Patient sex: M
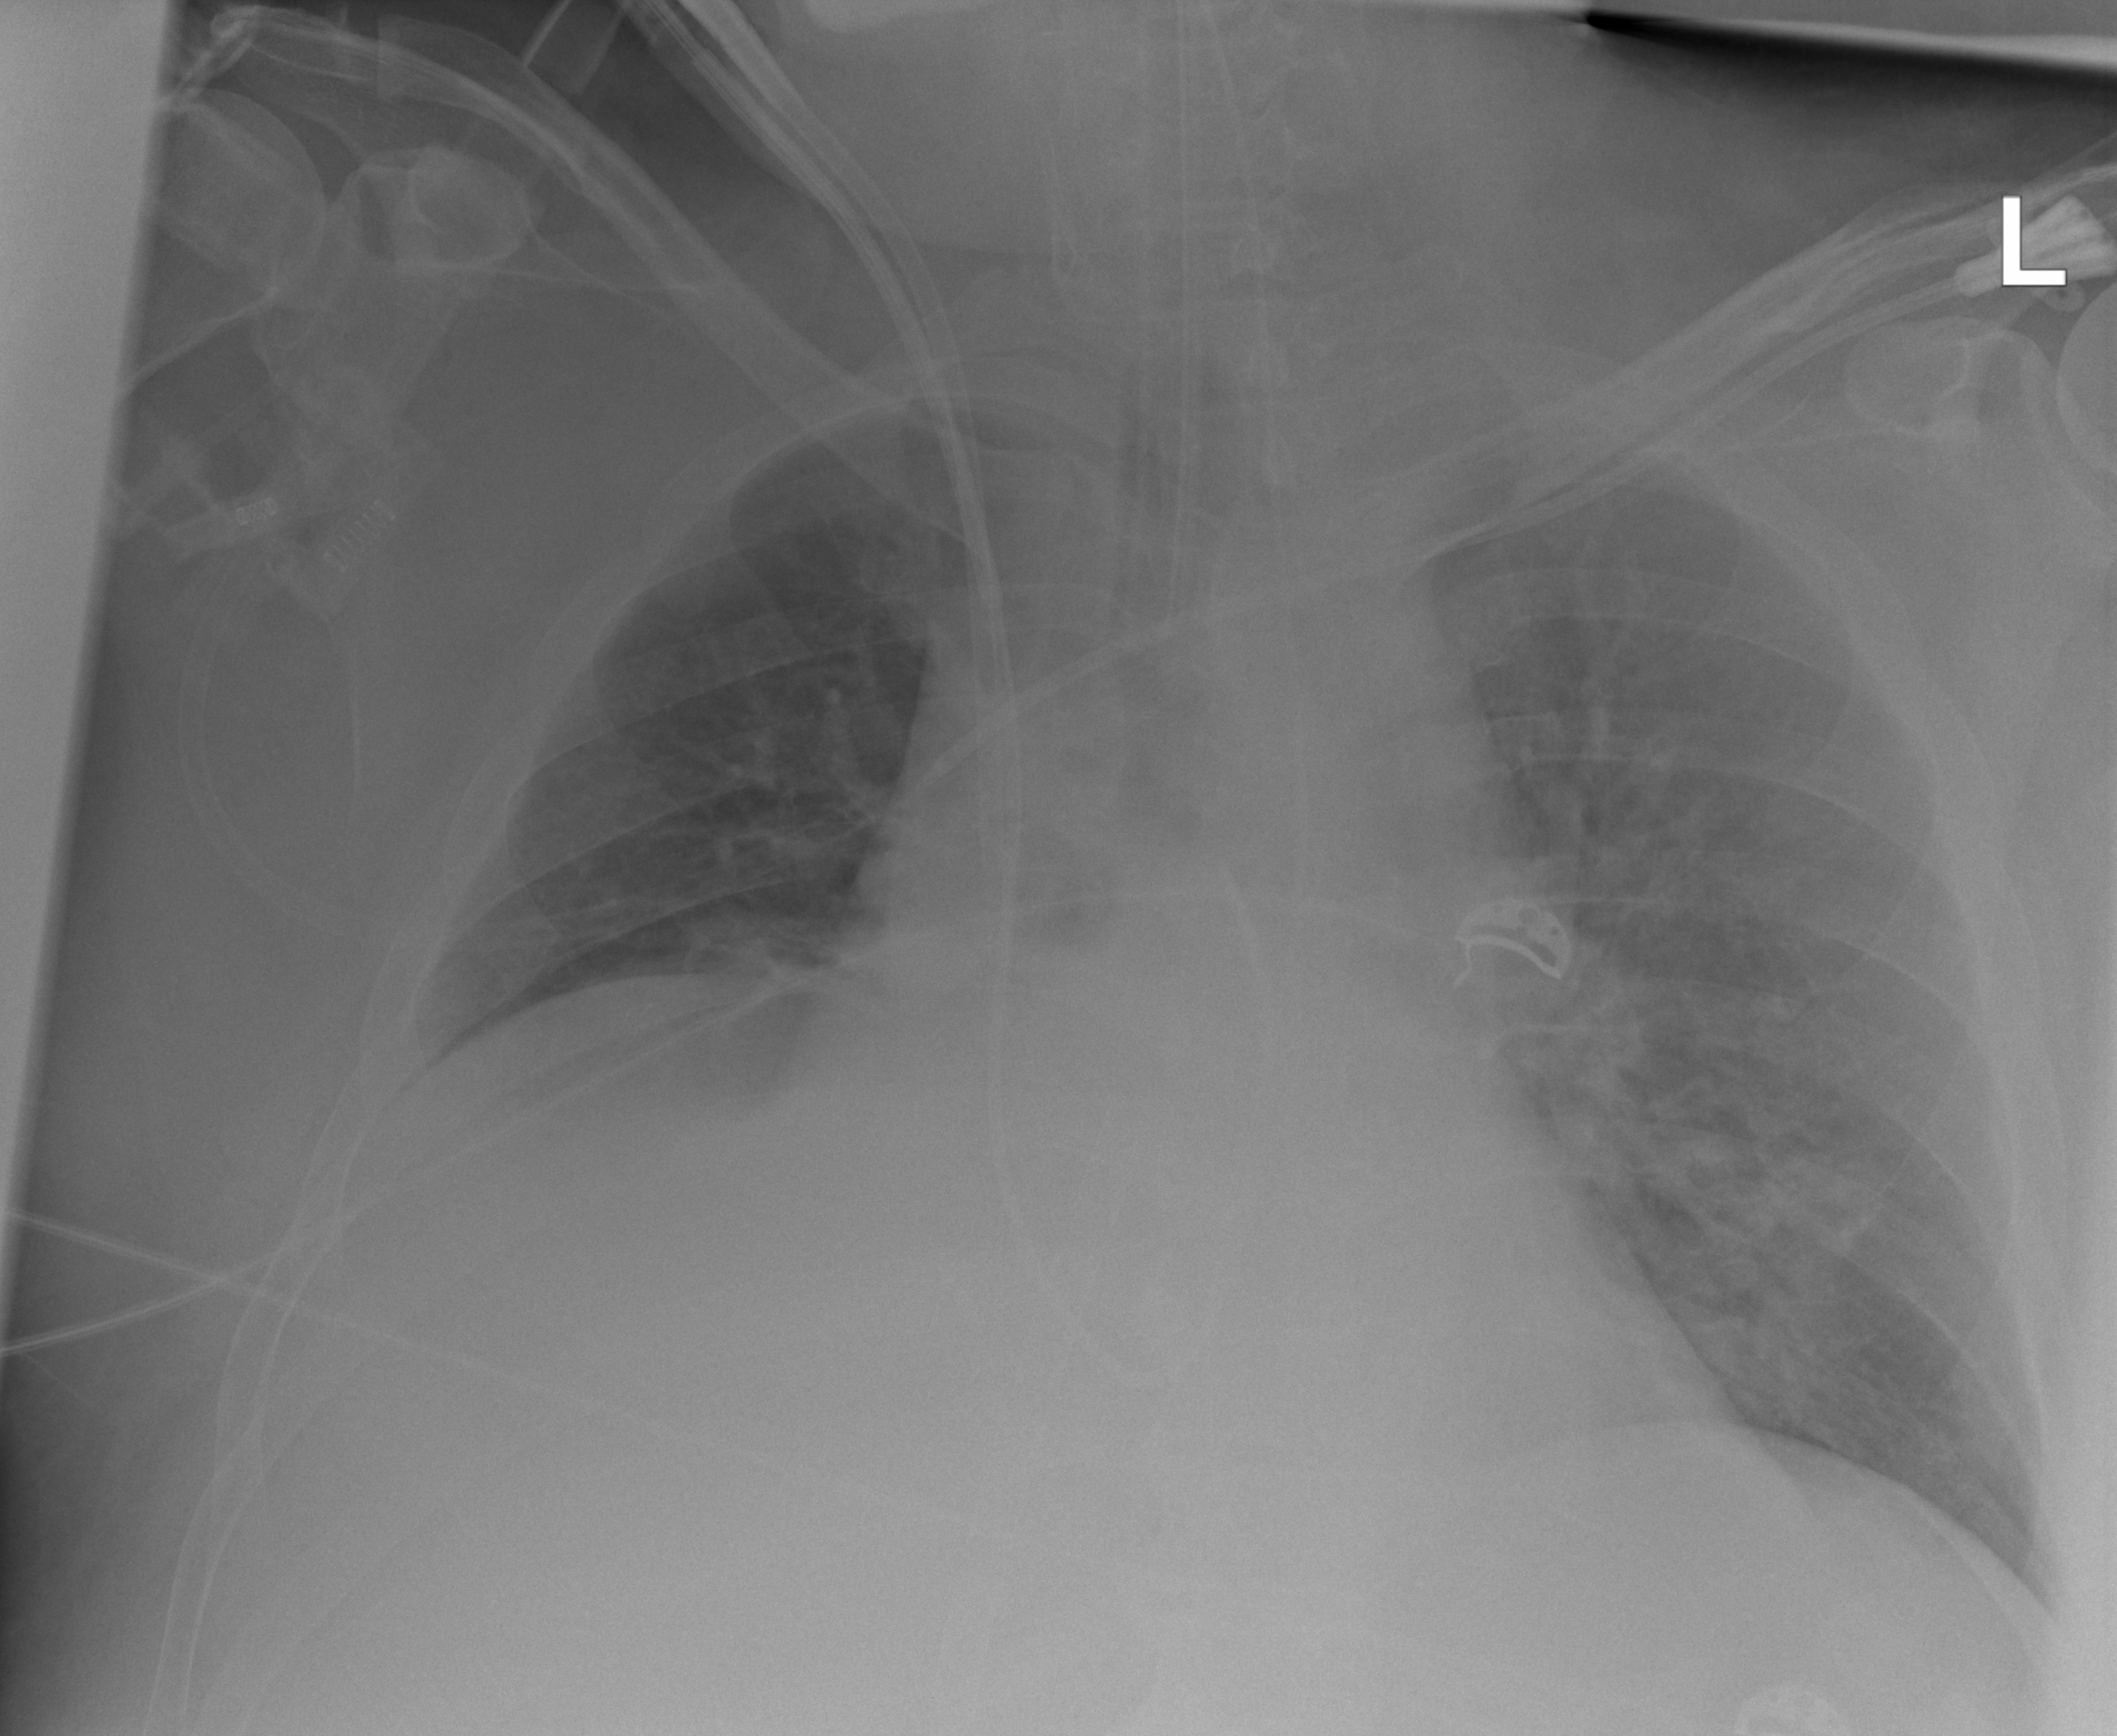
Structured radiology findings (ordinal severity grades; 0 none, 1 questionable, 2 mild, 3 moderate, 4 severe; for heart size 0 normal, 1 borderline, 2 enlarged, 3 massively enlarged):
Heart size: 2
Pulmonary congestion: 2
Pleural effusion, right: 0
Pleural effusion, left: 2
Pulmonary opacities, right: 0
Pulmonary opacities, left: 2
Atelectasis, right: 2
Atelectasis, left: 0